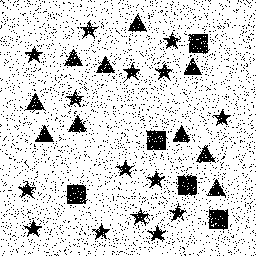
Squares: 5
Triangles: 10
Stars: 15
Total shapes: 30